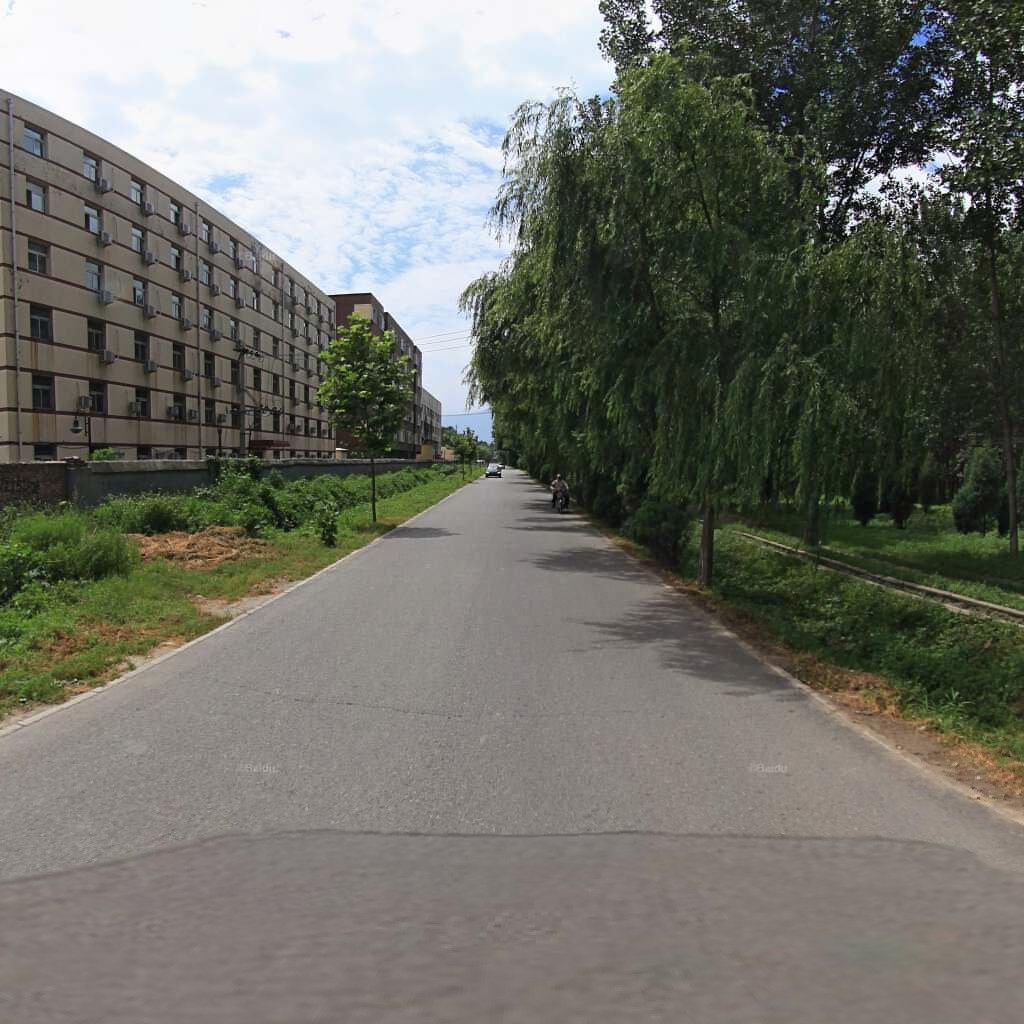
Region: Haidian
Road damage annotations: transverse crack